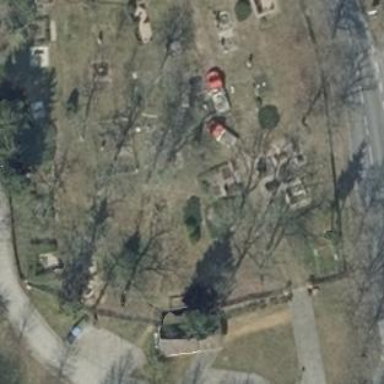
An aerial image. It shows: Cemetery.